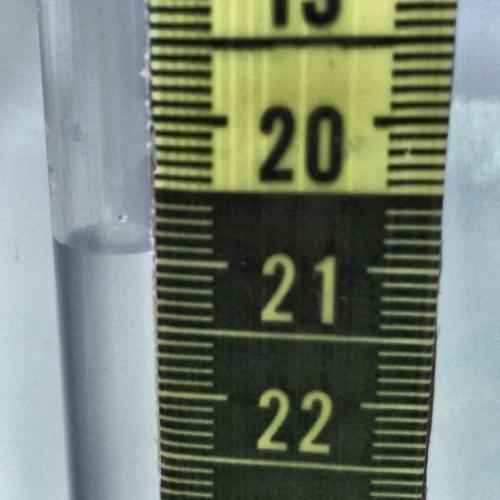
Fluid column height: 20.9 cm